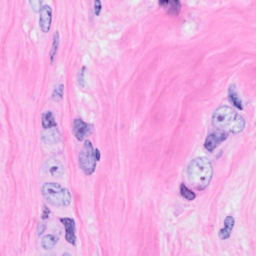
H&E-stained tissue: Breast